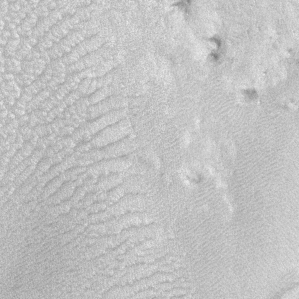
Label: frost